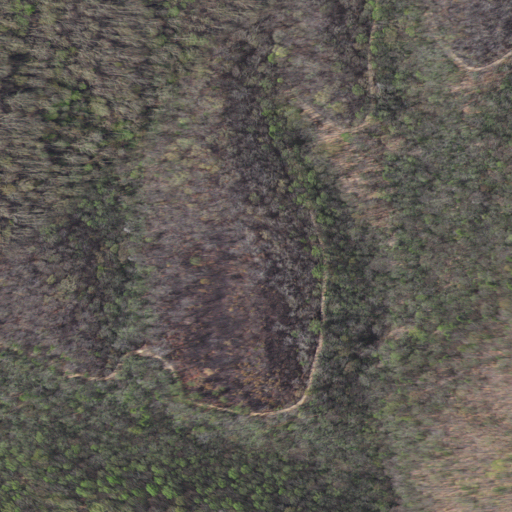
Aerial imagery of depression(s) in Virginia named Huff Hollow containing deciduous forest, mixed forest, grassland, and evergreen forest